Question: I've set custom drawables to the RatingBar and seems that it's internal gravity became set to "top" (see screenshot, green is its background set to indicate its actual height)

Layout:
'''
<LinearLayout
android:id="@+id/rate_ll"
android:layout_width="match_parent"
android:layout_height="wrap_content"
android:layout_below="@id/reviews_tv"
android:layout_margin="@dimen/default_margin"
android:gravity="center_vertical"
android:orientation="horizontal">
<TextView
android:layout_width="wrap_content"
android:layout_height="wrap_content"
android:text="@string/title_rate"
android:textSize="14sp"
android:fontFamily="sans-serif" />
<RatingBar
android:id="@+id/rating_bar"
android:layout_width="wrap_content"
android:layout_height="wrap_content"
android:background="#0f0"
android:layout_marginLeft="@dimen/default_margin"
android:layout_marginStart="@dimen/default_margin"
android:stepSize="1"
android:progressDrawable="@drawable/rating_star" />
</LinearLayout>
'''
rating_star.xml:
'''
<layer-list xmlns:android="http://schemas.android.com/apk/res/android">
<item android:id="@android:id/background" android:drawable="@drawable/ic_star" />
<item android:id="@android:id/secondaryProgress" android:drawable="@drawable/ic_star" />
<item android:id="@android:id/progress" android:drawable="@drawable/ic_redstar" />
</layer-list>
'''
Gravity is OK with default drawable.
How to fix it?
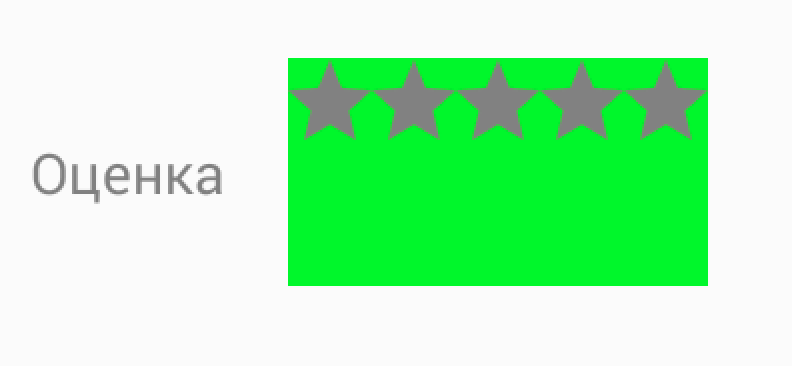
Answer: I had the same problem and i just changed attribute of RatingBar. I hope it helps